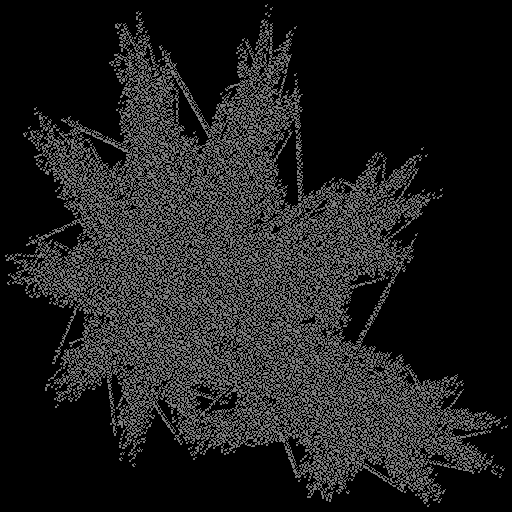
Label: involucre